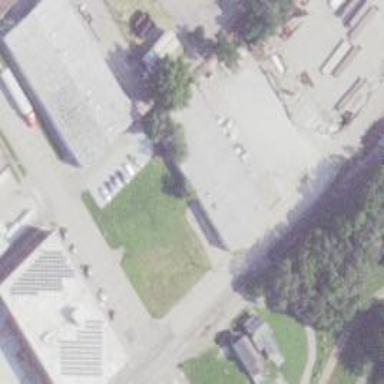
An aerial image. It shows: Commercial building.